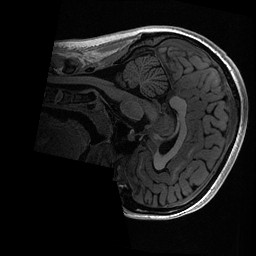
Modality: T1w
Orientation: sagittal
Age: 21
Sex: female
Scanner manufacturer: ge
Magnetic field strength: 3 T
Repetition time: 0.006952 s
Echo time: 0.00292 s